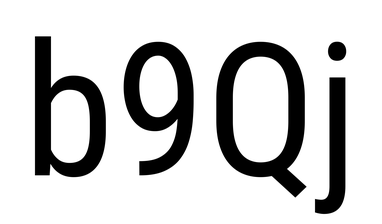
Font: Roboto_Condensed_Regular